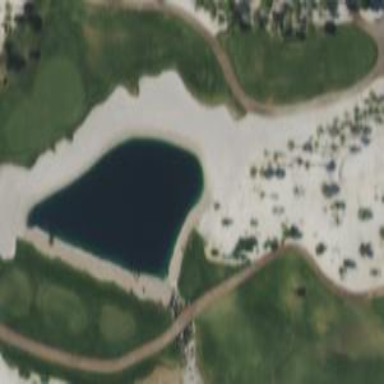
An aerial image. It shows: Scenic view of water hazard on golf course. The natural water feature adds beauty to the landscape.